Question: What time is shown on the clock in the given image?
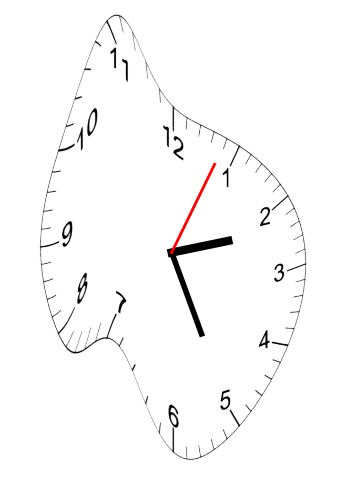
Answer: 02:25:04